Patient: sex M, age 28
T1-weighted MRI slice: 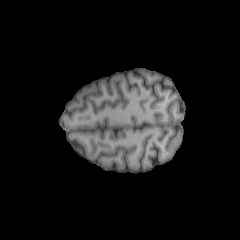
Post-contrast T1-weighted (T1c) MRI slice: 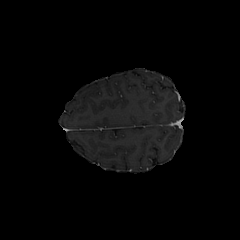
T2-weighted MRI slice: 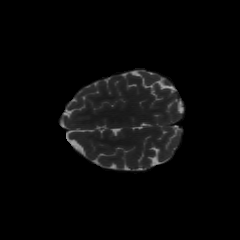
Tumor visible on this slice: no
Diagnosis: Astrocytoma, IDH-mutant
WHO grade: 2